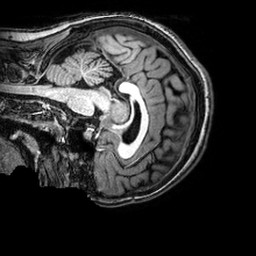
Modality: T1w
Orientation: sagittal
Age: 22
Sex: female